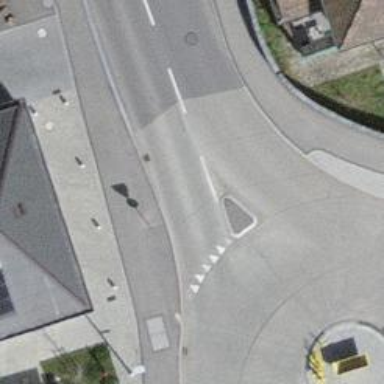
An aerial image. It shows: Road with "give way" sign.